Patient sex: M
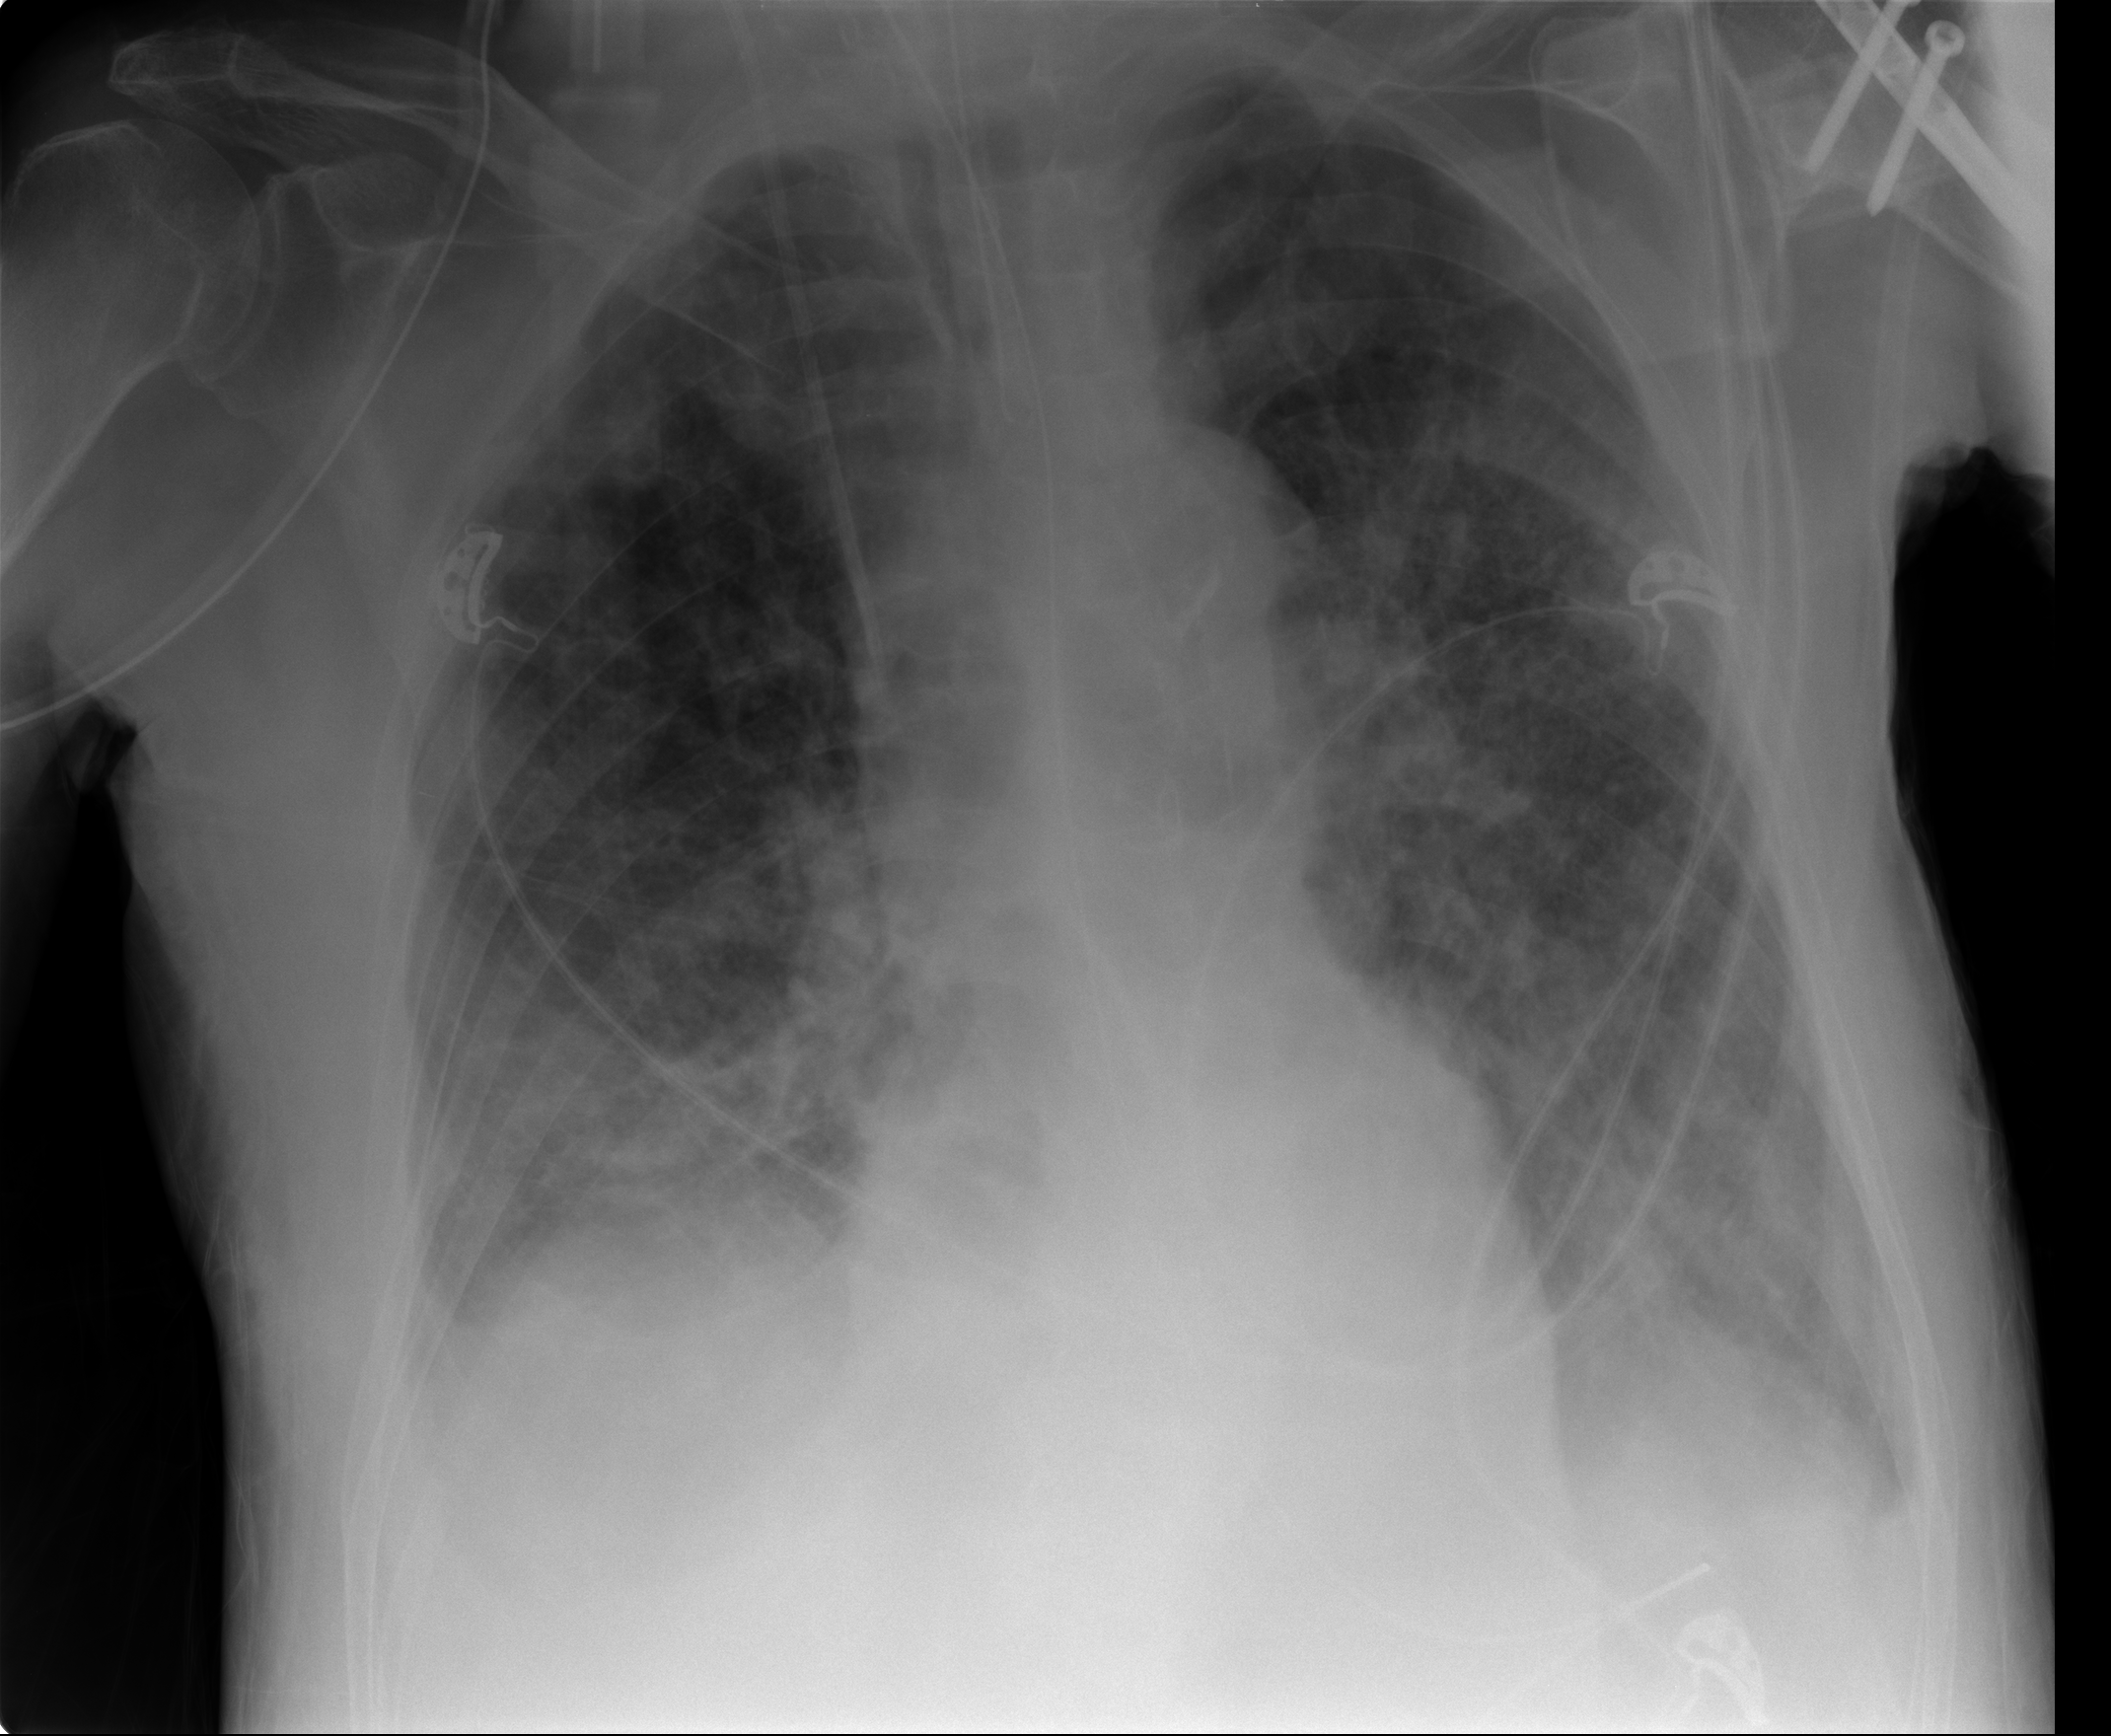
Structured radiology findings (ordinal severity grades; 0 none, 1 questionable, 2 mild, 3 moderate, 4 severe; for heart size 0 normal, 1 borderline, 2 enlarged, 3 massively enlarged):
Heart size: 0
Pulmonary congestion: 2
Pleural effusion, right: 2
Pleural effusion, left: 1
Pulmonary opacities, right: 2
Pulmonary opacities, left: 2
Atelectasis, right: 2
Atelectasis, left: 2